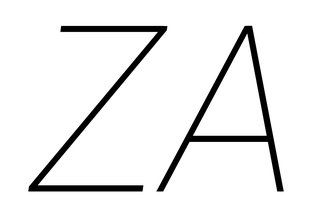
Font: Roboto-Italic_Thin_Italic